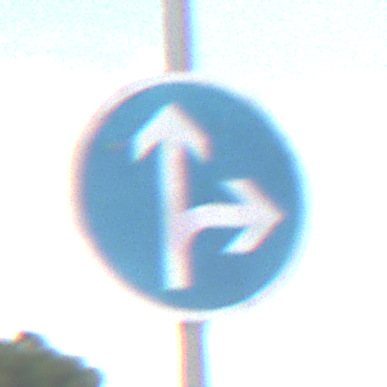
Verkehrszeichen: VorgeschriebeneFahrtrichtungGeradeausOderRechts
Umgebung: Outdoor, RoadRail
Tageszeit: MorningAfternoon
Wetter: PartlyCloudy
Licht: Natural
Jahreszeit: NotSpecified
Kontrast: LowContrast